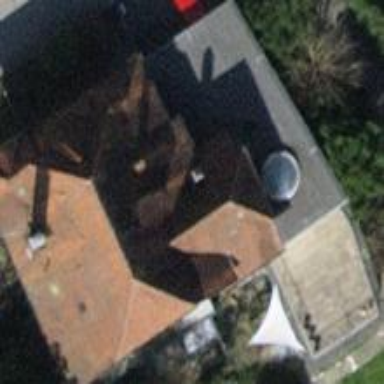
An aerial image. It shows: Detached building with hipped roof shape.